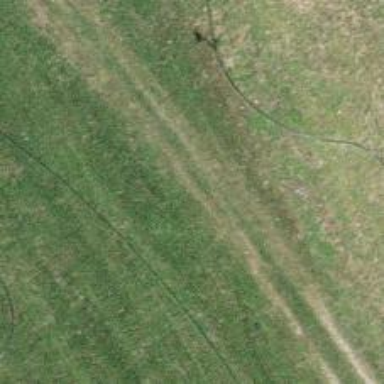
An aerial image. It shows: Track with grade 4 tracktype.